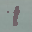
Label: 1